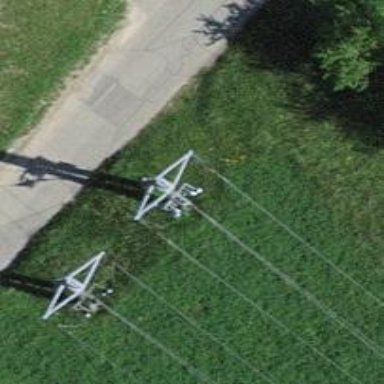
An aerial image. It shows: Three cables of power line.